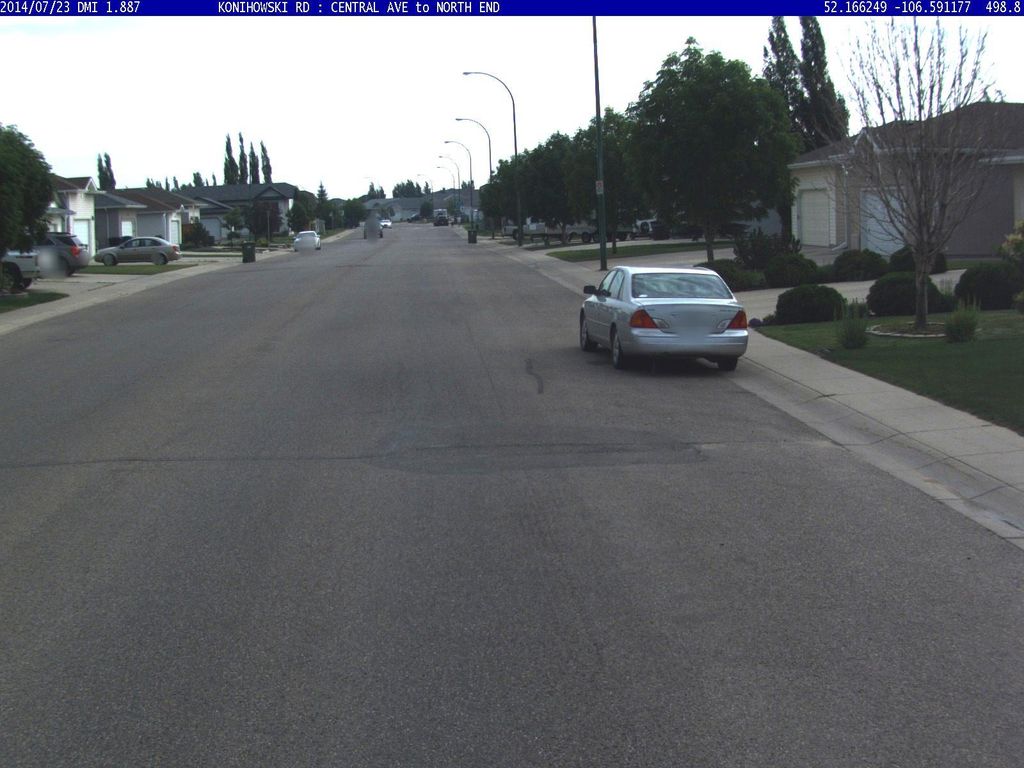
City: saskatoon